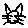
Label: cat